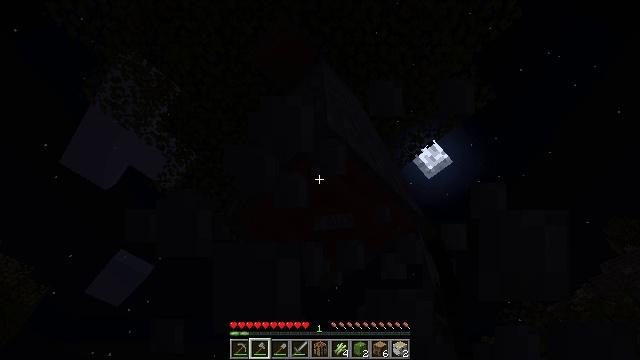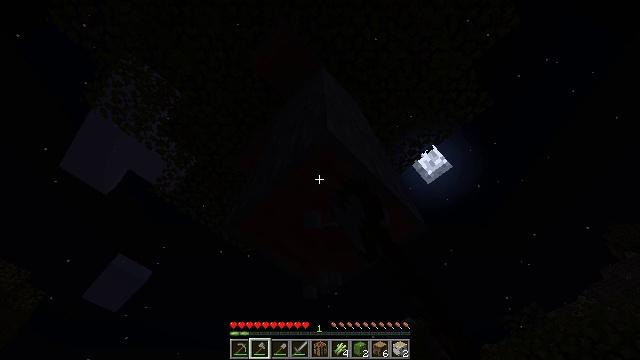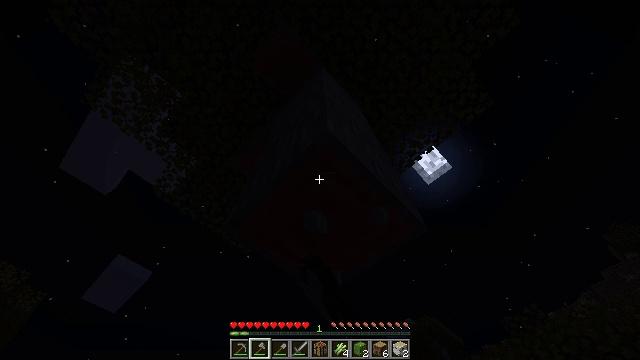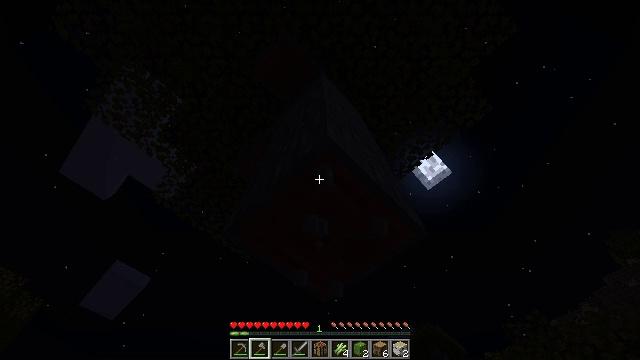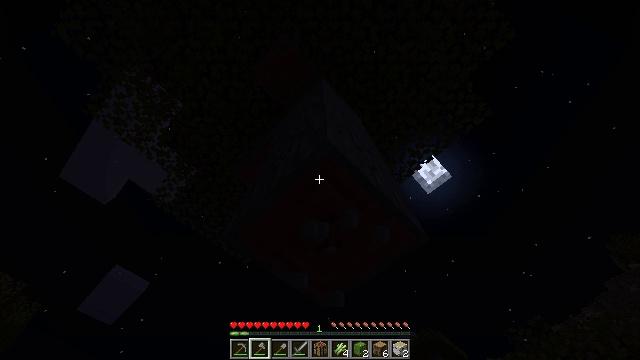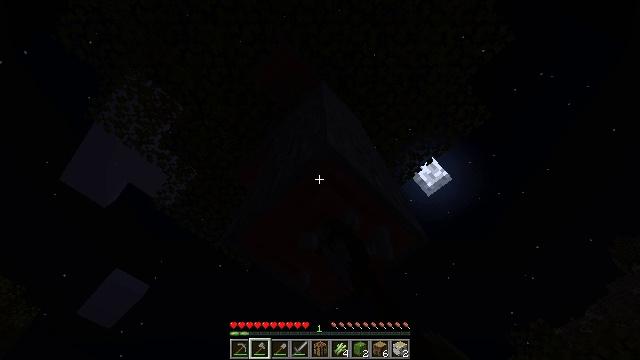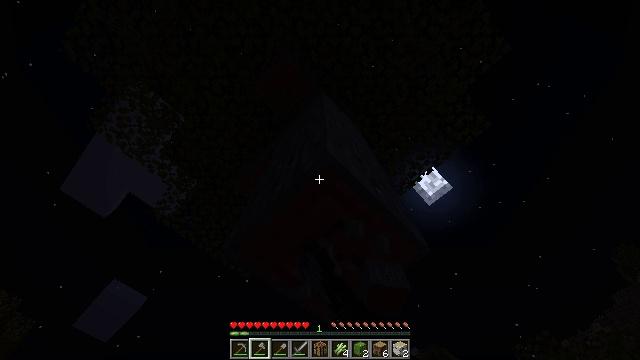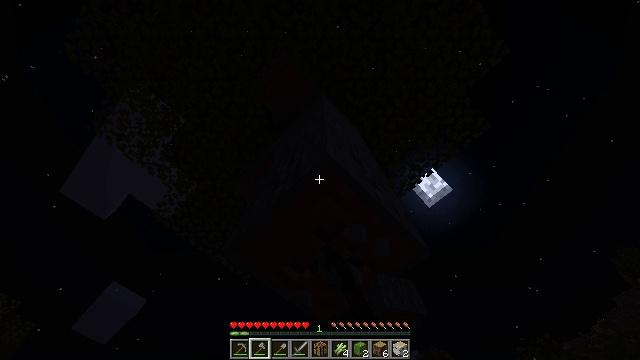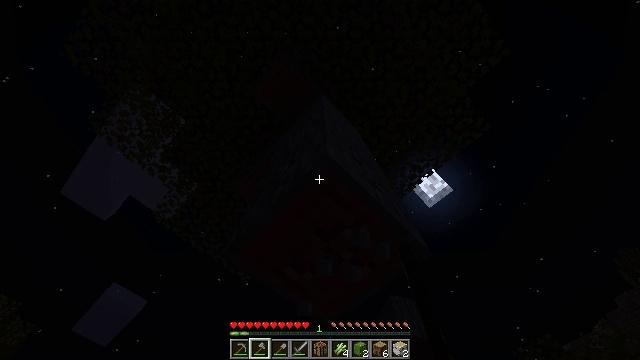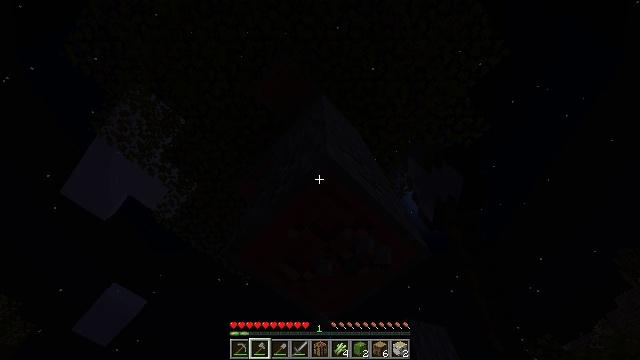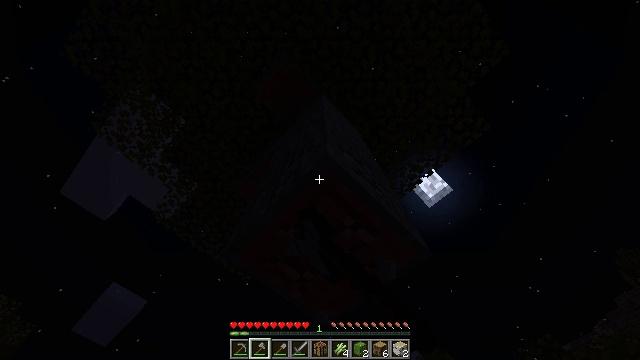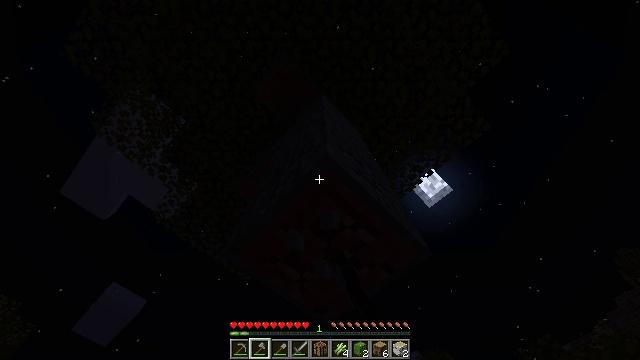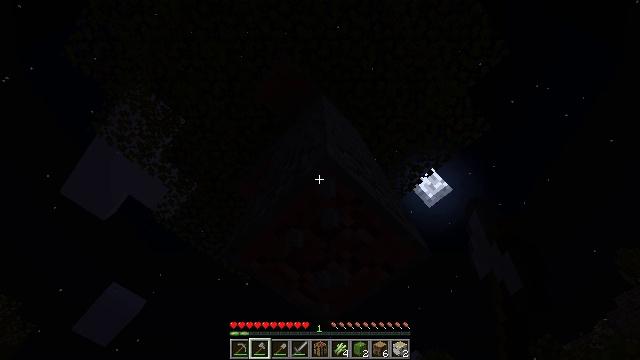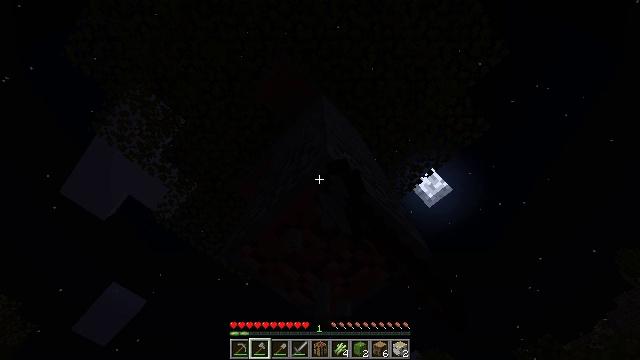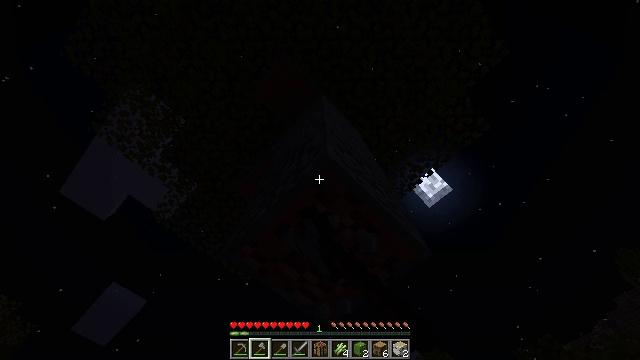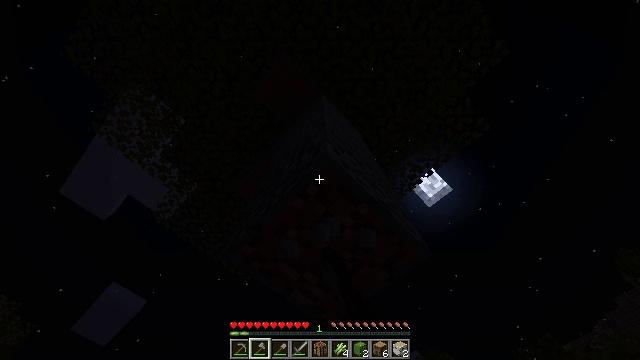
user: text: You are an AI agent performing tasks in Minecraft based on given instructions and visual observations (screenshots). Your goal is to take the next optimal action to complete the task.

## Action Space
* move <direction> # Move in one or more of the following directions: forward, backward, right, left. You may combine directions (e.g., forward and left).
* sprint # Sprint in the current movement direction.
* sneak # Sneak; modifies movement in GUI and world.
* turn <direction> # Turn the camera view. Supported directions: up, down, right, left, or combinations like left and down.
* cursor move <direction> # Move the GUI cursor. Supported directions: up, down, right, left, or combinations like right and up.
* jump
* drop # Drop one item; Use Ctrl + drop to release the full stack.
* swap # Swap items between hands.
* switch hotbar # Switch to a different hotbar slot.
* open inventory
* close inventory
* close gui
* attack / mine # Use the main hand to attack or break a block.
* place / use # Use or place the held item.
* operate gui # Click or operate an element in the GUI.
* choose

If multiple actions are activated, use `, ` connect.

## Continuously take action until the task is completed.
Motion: motion action
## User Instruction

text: Break the acacia log from the tree.
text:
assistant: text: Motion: turn up, attack / mine
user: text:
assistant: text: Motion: attack / mine
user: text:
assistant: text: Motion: turn up, attack / mine
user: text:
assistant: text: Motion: attack / mine
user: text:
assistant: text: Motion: attack / mine
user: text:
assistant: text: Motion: turn up, attack / mine
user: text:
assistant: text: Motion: attack / mine
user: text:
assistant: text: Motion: attack / mine
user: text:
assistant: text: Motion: attack / mine
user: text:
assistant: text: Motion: attack / mine
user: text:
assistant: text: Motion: attack / mine
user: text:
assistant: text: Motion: attack / mine
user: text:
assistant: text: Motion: attack / mine
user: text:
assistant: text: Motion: attack / mine
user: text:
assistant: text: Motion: attack / mine
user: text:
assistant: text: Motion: attack / mine
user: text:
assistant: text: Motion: attack / mine
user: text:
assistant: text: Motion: attack / mine
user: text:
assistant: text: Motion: attack / mine
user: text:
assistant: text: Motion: attack / mine
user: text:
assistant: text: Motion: attack / mine
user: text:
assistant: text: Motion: attack / mine
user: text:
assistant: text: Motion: attack / mine
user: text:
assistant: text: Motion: attack / mine
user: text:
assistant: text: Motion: attack / mine
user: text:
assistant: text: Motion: attack / mine
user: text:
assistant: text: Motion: attack / mine
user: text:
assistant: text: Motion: attack / mine
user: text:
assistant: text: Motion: attack / mine
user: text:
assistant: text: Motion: attack / mine